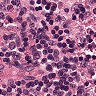
Metastatic tissue present: no